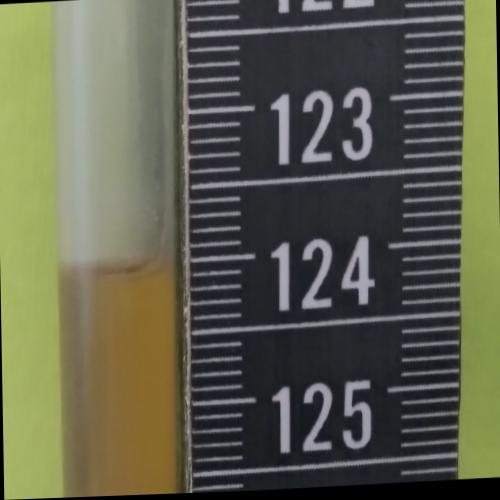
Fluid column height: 124.0 cm